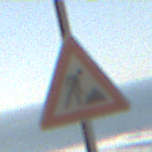
Verkehrszeichen: Arbeitsstelle
Umgebung: Outdoor, Urban
Tageszeit: MorningAfternoon
Wetter: Clear
Licht: Natural
Jahreszeit: NotSpecified
Kontrast: HighContrast